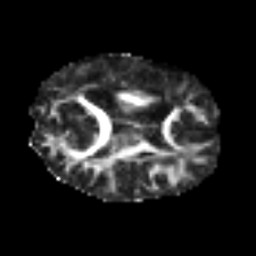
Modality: FA
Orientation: axial
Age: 39
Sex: female
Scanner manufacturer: siemens
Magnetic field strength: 3 T
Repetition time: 6.1 s
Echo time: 0.101 s